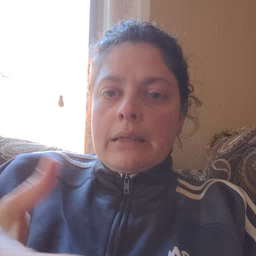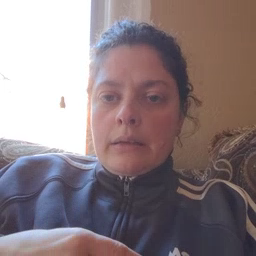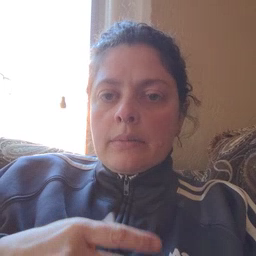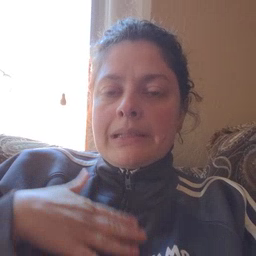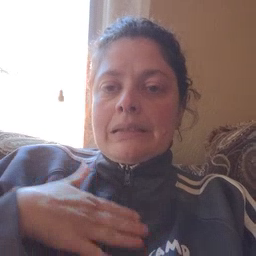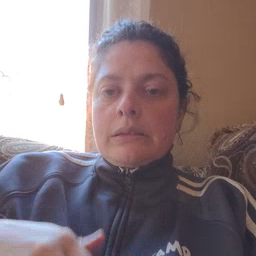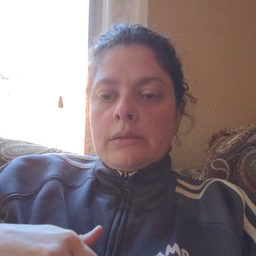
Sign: please